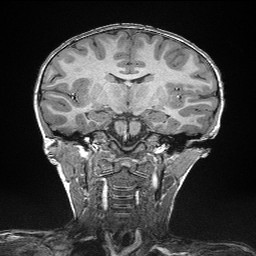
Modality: T1w
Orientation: sagittal
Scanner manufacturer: siemens
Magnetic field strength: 3 T
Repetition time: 2.3 s
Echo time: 0.00298 s